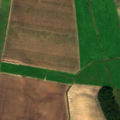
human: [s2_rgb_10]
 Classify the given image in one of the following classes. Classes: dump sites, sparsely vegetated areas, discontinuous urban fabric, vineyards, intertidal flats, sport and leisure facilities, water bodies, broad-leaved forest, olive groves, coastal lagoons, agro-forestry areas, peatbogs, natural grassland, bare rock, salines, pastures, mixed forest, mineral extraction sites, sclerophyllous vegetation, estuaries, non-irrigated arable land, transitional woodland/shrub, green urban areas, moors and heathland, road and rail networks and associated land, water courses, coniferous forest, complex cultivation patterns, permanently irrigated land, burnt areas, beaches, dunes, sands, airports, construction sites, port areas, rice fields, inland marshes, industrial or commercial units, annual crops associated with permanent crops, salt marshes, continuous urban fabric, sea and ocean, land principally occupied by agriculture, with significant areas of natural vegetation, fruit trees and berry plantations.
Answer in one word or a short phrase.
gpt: non-irrigated arable land, broad-leaved forest